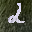
Label: 2